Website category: jobs
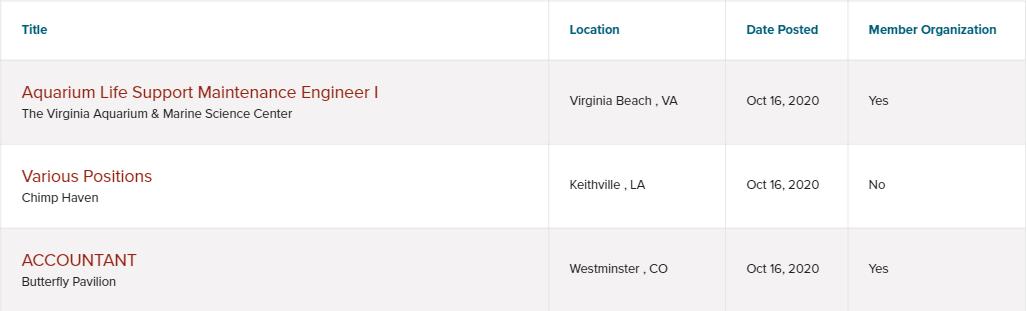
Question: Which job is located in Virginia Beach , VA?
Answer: Aquarium Life Support Maintenance Engineer I

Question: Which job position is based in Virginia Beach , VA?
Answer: Aquarium Life Support Maintenance Engineer I

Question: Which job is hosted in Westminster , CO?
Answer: ACCOUNTANT

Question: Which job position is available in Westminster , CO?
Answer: ACCOUNTANT

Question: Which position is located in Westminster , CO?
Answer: ACCOUNTANT

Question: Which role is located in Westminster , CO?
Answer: ACCOUNTANT

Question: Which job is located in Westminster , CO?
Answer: ACCOUNTANT

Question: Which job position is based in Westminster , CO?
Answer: ACCOUNTANT